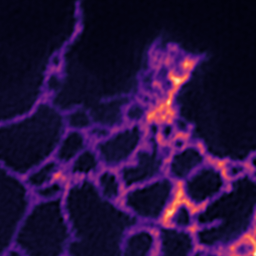
Label: Super-resolution ER image